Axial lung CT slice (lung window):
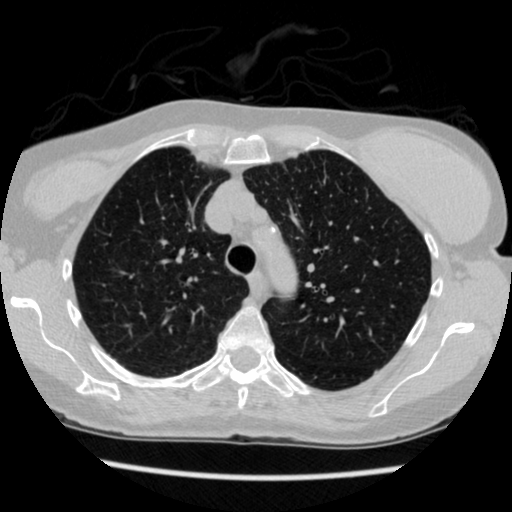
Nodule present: no